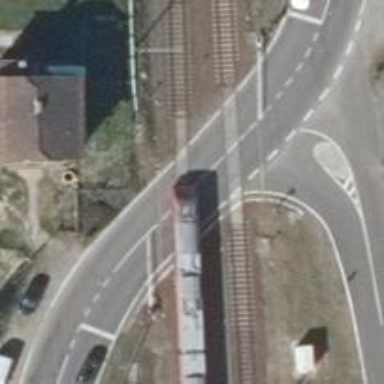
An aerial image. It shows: Railway level crossing.